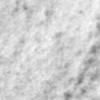
Label: no_change